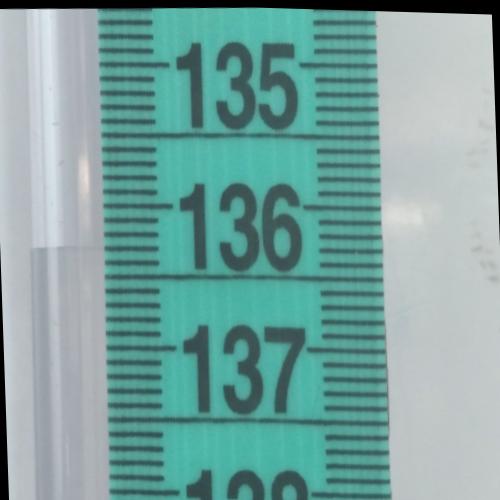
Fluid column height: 136.3 cm